【题型】填空题　【知识点】平面几何　【难度】hard
如图，已知点 \(P\) 为 \(\triangle ABC\) 所在平面内一点，\(|\overrightarrow{AB}-\overrightarrow{AC}|=8\)，\(|\overrightarrow{AC}|=3|\overrightarrow{AB}|\)，定义点集 \(D=\left\{P\mid \overrightarrow{AP}=3\lambda\overrightarrow{AB}+\frac{1-\lambda}{3}\overrightarrow{AC},\lambda\in\mathbb{R}\right\}\)，若存在点 \(P_0\in D\)，使得对任意 \(P\in D\)，有 \(|\overrightarrow{AP}|\geq|\overrightarrow{AP_0}|\) 恒成立，那么当 \(\triangle ABC\) 的面积取得最大值 12 时，\(|\overrightarrow{AP_0}|=\underline{\quad\quad}\)。

\vspace{1em}
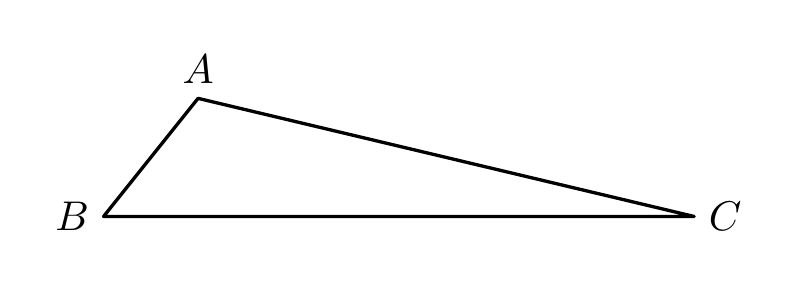
【解答】
【答案】3

【分析】延长 \(AB\) 到 \(M\) 满足 \(\overrightarrow{AM}=3\overrightarrow{AB}\)，取 \(AC\) 的靠近 \(A\) 的三等分点 \(N\)，连接 \(MN\)，由向量共线定理得 \(P,M,N\) 三点共线，从而 \(|AP_0|\) 表示 \(\triangle AMN\) 的边 \(MN\) 上的高，利用正弦定理求得 \(\triangle AMN\) 的面积的最大值，从而可得结论。

【解析】延长 \(AB\) 到 \(M\) 满足 \(\overrightarrow{AM}=3\overrightarrow{AB}\)，取 \(AC\) 的靠近 \(A\) 的三等分点 \(N\)，连接 \(MN\)，如图。

\[
\overrightarrow{AP}=3\lambda\overrightarrow{AB}+\frac{1-\lambda}{3}\overrightarrow{AC}=\lambda\cdot 3\overrightarrow{AB}+(1-\lambda)\frac{\overrightarrow{AC}}{3}=\lambda\overrightarrow{AM}+(1-\lambda)\overrightarrow{AN},
\]
则 \(P,M,N\) 三点共线。

又存在点 \(P_0\in D\)，使得对任意 \(P\in D\)，满足 \(|\overrightarrow{AP}|\geq|\overrightarrow{AP_0}|\) 恒成立，
则 \(|AP_0|\) 的长表示 \(A\) 到直线 \(MN\) 的距离，即 \(\triangle AMN\) 的边 \(MN\) 上的高，设 \(|AP_0|=h\)。

由 \(|\overrightarrow{AC}|=3|\overrightarrow{AB}|\)，得 \(|AC|=|AM|\)，\(|AB|=|AN|\)，则 \(\triangle ABC\cong\triangle ANM\)，\(|MN|=|BC|=8\)。

在 \(\triangle AMN\) 中，设 \(\angle ANM=\theta\)，由正弦定理得 \(\frac{|AM|}{\sin\theta}=\frac{|AN|}{\sin M}=\frac{|MN|}{\sin\angle MAN}\)，
于是 \(\sin\theta=3\sin M\)，\(|AM|=\frac{8\sin\theta}{\sin\angle MAN}\)，\(|AN|=\frac{8\sin M}{\sin\angle MAN}\)，

\[
S_{\triangle ABC}=S_{\triangle ANM}=\frac{1}{2}|AM||AN|\sin\angle MAN=\frac{32\sin\theta\sin M}{\sin\angle MAN}=\frac{96\sin^2 M}{\sin(M+\theta)}
\]

\[
\begin{aligned}
&=\frac{96\sin^2 M}{\sin M\cos\theta+\cos M\sin\theta}=\frac{96\sin^2 M}{\sin M\cos\theta+3\cos M\sin M}=\frac{96\sin M}{\cos\theta+3\cos M}.
\end{aligned}
\]
若$\theta$不是钝角，则 $S_{\triangle ABC}=\dfrac{96\sin M}{\sqrt{1-\sin^2\theta}+3\sqrt{1-\sin^2 M}}=\dfrac{96\sin M}{\sqrt{1-9\sin^2 M}+\sqrt{9-9\sin^2 M}}$，

由$2\sin\theta=3\sin M\leq1$，得$\sin M\leq\dfrac{1}{3}$，即$0<\sin M\leq\dfrac{1}{3}$，

则 $S_{\triangle ABC}=\dfrac{96}{\sqrt{\dfrac{1}{\sin^2 M}-9}+3\sqrt{\dfrac{1}{\sin^2 M}-1}}$，设$t=\dfrac{1}{\sin^2 M}$，

则$t\geq9$，$S_{\triangle ABC}=\dfrac{96}{\sqrt{t-9}+3\sqrt{t-1}}$，它是减函数，当$t=9$时，$(S_{\triangle ABC})_{\max}=8\sqrt{2}$，不满足题意。

若$\theta$是钝角，则$S_{\triangle ABC}=\dfrac{96\sin M}{3\sqrt{1-\sin^2 M}-\sqrt{1-\sin^2\theta}}=\dfrac{96\sin M}{\sqrt{9-9\sin^2 M}-\sqrt{1-9\sin^2 M}}$

$=\dfrac{96}{3\sqrt{\dfrac{1}{\sin^2 M}-1}-\sqrt{\dfrac{1}{\sin^2 M}-9}}$，设$t=\dfrac{1}{\sin^2 M}$，则$t\geq9$，$S_{\triangle ABC}=\dfrac{96}{3\sqrt{t-1}-\sqrt{t-9}}$，

令$\sqrt{t-9}=x\geq0$，$u=3\sqrt{t-1}-\sqrt{t-9}=3\sqrt{x^2+8}-x$，显然$3\sqrt{x^2+8}>x$，即$u>0$，

$x+u=3\sqrt{x^2+8}$，两边平方整理得$8x^2-2ux+72-u^2=0$，

依题意，方程$8x^2-2ux+72-u^2=0$有非负实根，必有$\Delta=4u^2-32(72-u^2)\geq0$，

解得$u\geq8$，此时二次函数$y=8x^2-2ux+72-u^2$图象与$x$轴有公共点，且对称轴$x=\dfrac{u}{8}$在$y$轴右侧，

因此方程$8x^2-2ux+72-u^2=0$有正实根，即$u_{\min}=8$，

此时$x=1$，$t=10$，$(S_{\triangle ABC})_{\max}=12$，符合题意，$h=\dfrac{2S_{\triangle AMN}}{|MN|}=3$，

所以当$\triangle ABC$的面积取得最大值12时，$|\overrightarrow{AP_0}|=3$。

故答案为：3

【点睛】方法点睛：根据向量共线定理得出$P$点在一条定直线上，问题转化为求三角形高的最大值，从而求三角形面积的最大值即可。

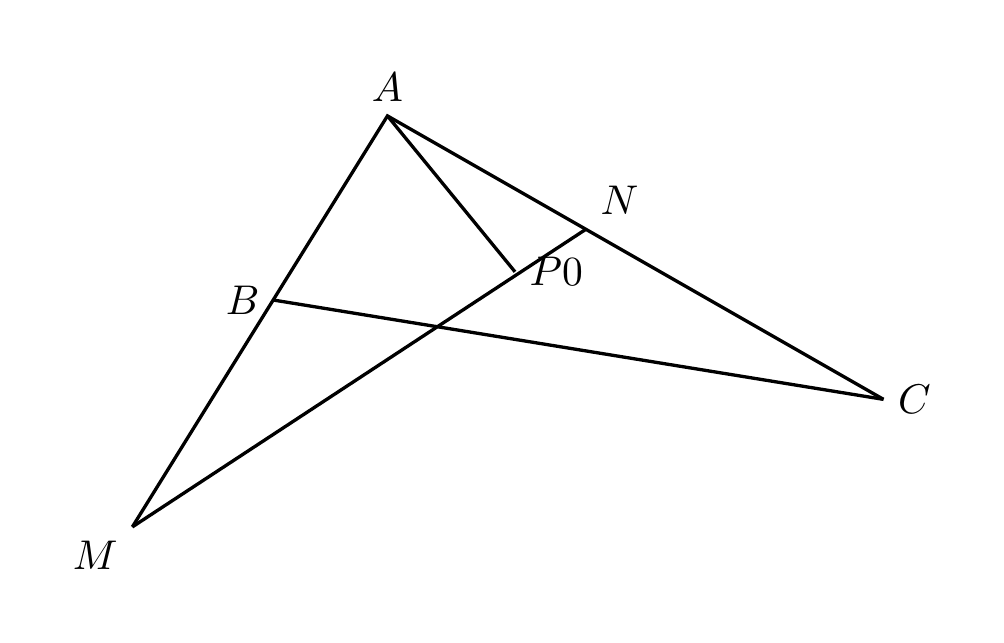